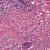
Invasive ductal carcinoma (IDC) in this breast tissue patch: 0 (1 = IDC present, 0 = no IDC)